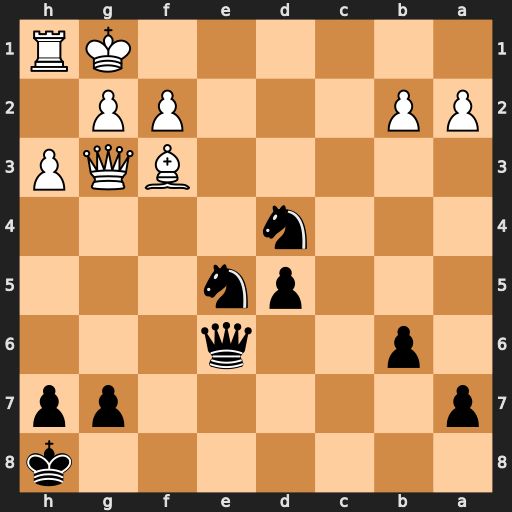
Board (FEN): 7k/p5pp/1p2q3/3pn3/3n4/5BQP/PP3PP1/6KR
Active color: b
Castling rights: -
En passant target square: -
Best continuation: Nexf3+ gxf3 Ne2+ Kf1 Nxg3+